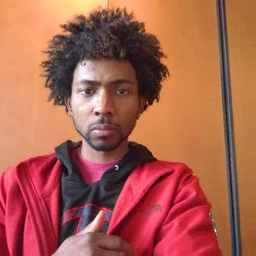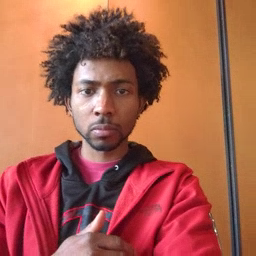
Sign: please